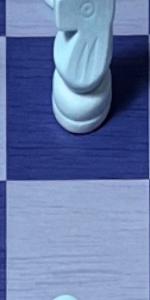
Label: Empty